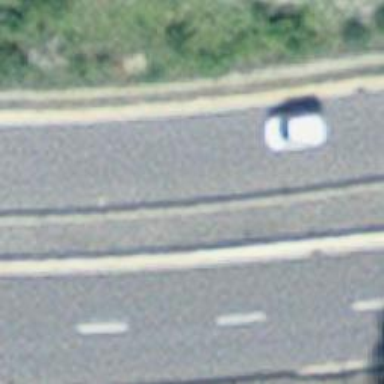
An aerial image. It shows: Primary highway.